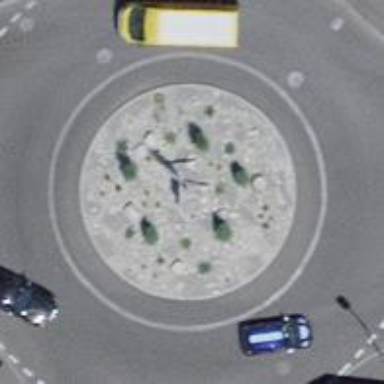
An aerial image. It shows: Secondary road with asphalt surface leading to roundabout.